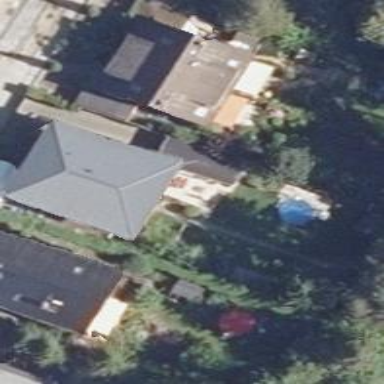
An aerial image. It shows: Detached building.